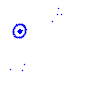
Particle: electron